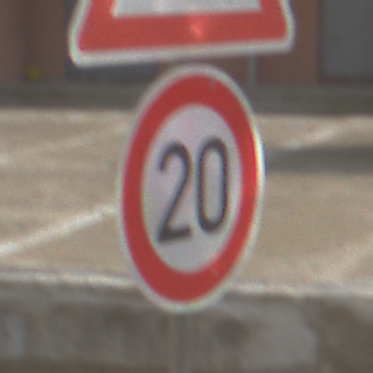
Verkehrszeichen: Geschwindigkeit20
Zusatzzeichen oben: KurveLinks
Umgebung: Outdoor, Urban
Tageszeit: MorningAfternoon
Wetter: PartlyCloudy
Licht: Natural
Jahreszeit: NotSpecified
Kontrast: HighContrast